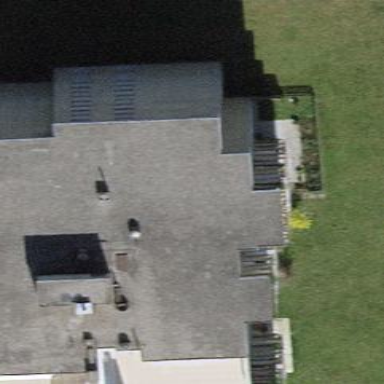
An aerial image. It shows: Flat-roofed building.